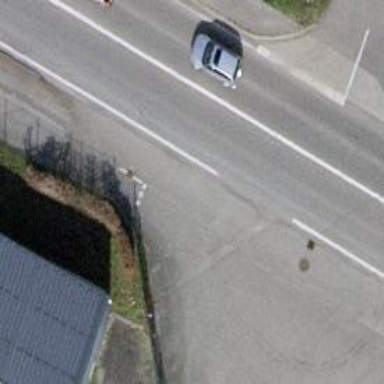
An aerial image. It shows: Asphalt road designated as cycleway. Both the cycleway and the footway have asphalt surfaces.